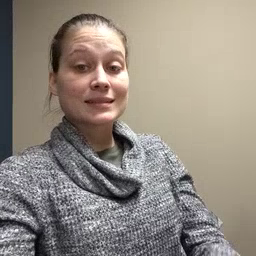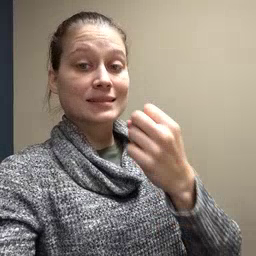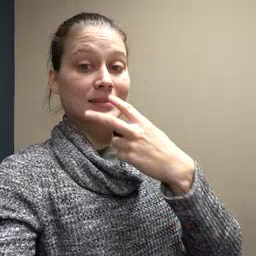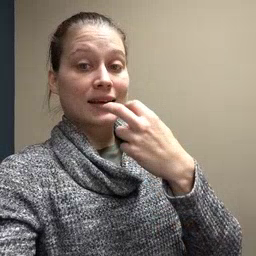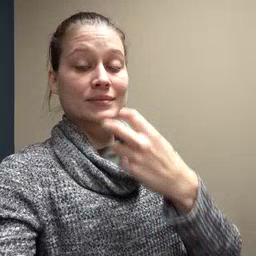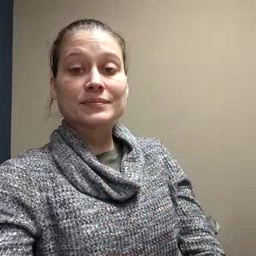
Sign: snack